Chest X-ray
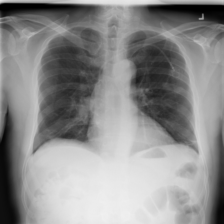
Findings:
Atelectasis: positive
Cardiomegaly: negative
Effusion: negative
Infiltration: negative
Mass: negative
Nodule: negative
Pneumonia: negative
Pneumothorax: negative
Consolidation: negative
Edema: negative
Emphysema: negative
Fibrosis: negative
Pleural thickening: negative
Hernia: negative